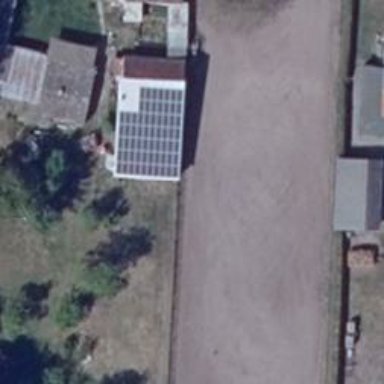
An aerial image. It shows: Solar photovoltaic panel generator producing electricity in small installation.